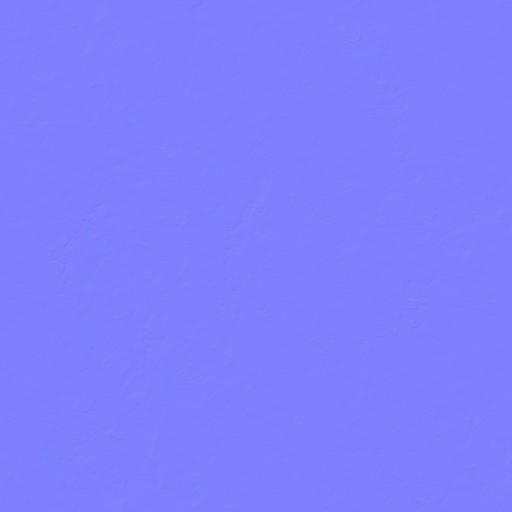
dirt dirty gold metal